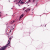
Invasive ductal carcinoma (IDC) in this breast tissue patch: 0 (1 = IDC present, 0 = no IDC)